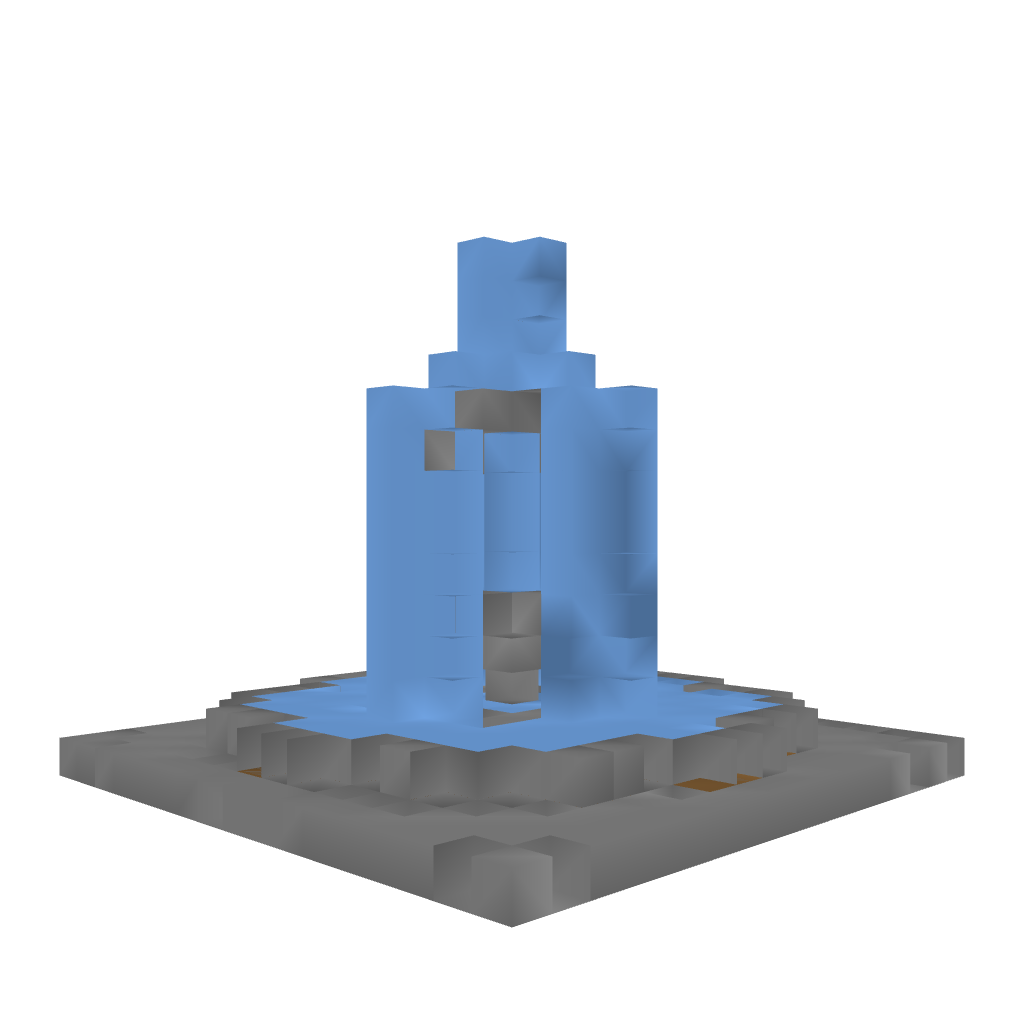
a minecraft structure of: Fountain Centerpiece bad low quality